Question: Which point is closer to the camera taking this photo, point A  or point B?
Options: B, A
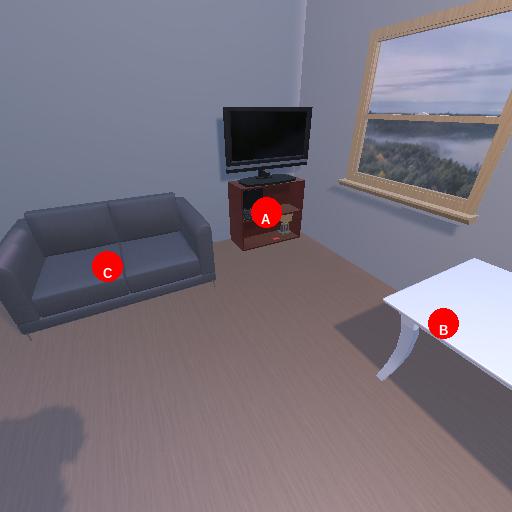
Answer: B